You are looking at the unprocessed time series of a bearing vibration snapshot. What is the most likely bearing condition (normal, inner_race, outer_race, ball)?
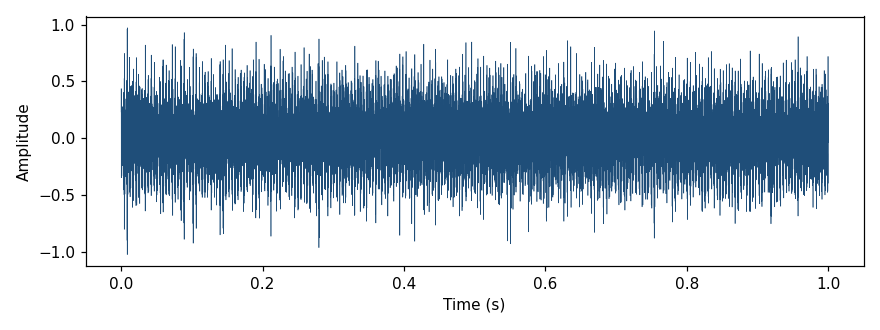
Answer: outer_race